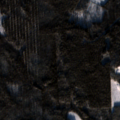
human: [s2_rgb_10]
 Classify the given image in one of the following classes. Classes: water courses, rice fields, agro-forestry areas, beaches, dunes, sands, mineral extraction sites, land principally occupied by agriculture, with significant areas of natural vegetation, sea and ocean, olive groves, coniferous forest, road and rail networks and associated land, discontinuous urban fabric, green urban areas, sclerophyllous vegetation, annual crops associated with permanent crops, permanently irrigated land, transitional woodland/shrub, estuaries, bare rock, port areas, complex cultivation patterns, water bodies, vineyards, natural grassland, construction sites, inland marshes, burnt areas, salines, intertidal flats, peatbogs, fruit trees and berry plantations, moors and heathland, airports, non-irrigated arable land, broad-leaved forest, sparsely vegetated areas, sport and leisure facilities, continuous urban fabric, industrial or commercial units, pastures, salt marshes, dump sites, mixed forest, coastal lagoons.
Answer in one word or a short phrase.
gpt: coniferous forest, mixed forest